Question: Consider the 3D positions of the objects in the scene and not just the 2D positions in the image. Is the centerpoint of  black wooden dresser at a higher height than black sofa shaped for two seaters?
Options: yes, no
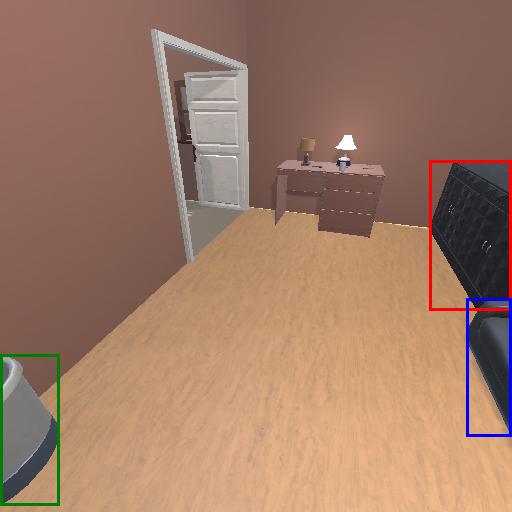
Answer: yes